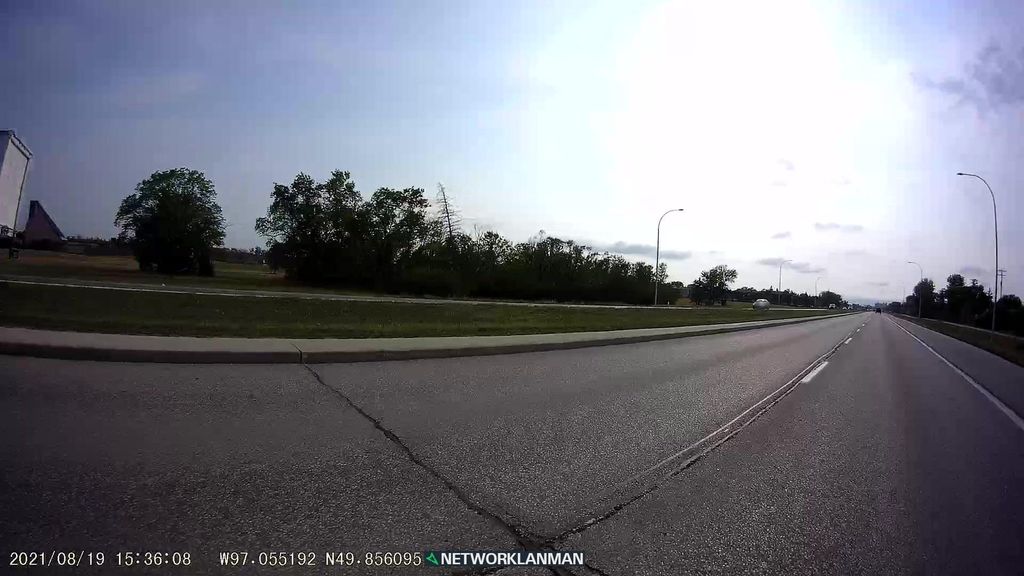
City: winnipeg